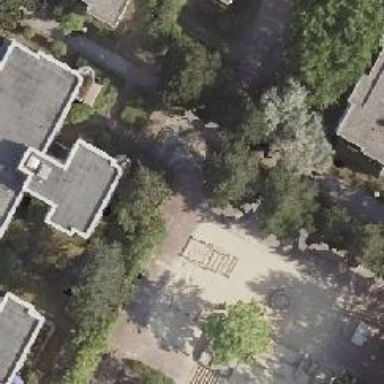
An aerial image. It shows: Fitness station in leisure land area.